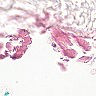
Metastatic tissue present: no